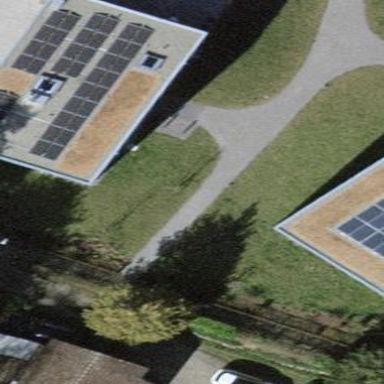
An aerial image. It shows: Solar photovoltaic panel generator placed on the roof.